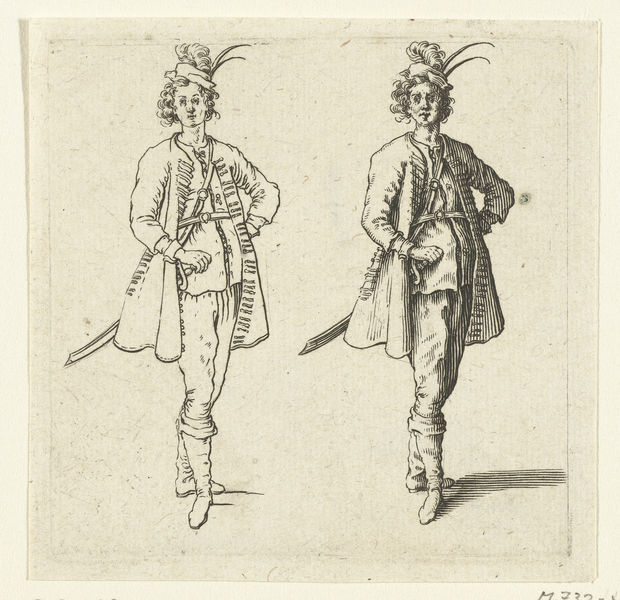
Titel: Tweemaal dezelfde soldaat met kleine gepluimde hoed en de hand in de zij, van voren gezien
Künstler: Jacques Callot
Standort: Amsterdam
Institution: Rijksmuseum
Schlagwörter: feder, mann, frau, hut, männer, skizze, gürtel, hose, mantel, locken, schärpe, schuhe, sepia, schnalle, schwert, säbel, degen, posieren, stiefel